Field crop: maize
Growth stage: 2
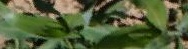
Species: maize